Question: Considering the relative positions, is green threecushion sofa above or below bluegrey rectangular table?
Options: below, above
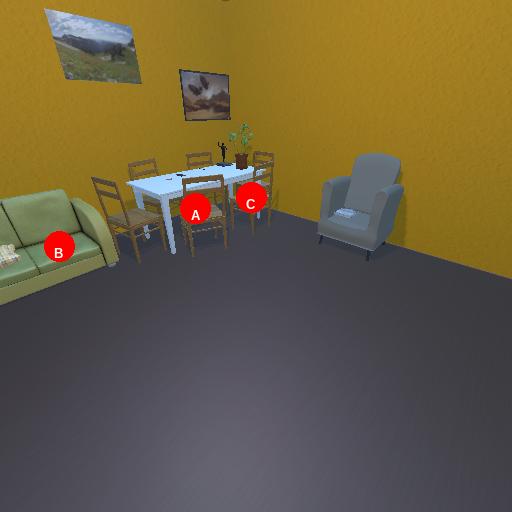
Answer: below